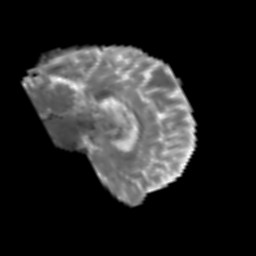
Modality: MD
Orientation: sagittal
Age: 68
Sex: male
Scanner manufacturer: siemens
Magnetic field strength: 3 T
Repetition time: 6.1 s
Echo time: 0.101 s